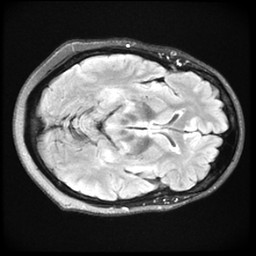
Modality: FLAIR
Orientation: axial
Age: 52
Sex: female
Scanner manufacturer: ge
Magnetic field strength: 3 T
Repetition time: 11 s
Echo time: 0.1497 s